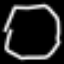
Label: octagon